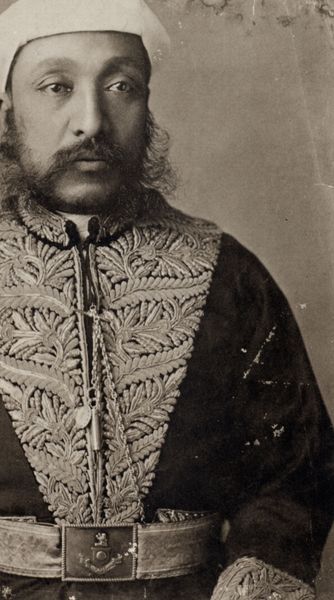
Titel: Hofbeamter
Künstler: Raja Lala Deen Dayal
Schlagwörter: blätter, kopf, mann, schatten, weiß, dreieck, ausschnitt, grau, hintergrund, hut, licht, mund, nase, schmuck, schwarz, stirn, blick, gürtel, haube, muster, ornament, anzug, bart, hemd, jacke, kappe, mütze, augen, gesicht, kragen, samt, ärmel, portrait, porträt, gewand, gold, haare, kordeln, reich, schnur, stickerei, kopfbedeckung, taille, kette, sepia, kaiser, könig, schnauz, kopftuch, brauen, pupillen, ornamente, verzierung, metall, kordel, foto, fotografie, photographie, schnalle, orient, asien, schwarz-weiss, portait, uniform, soldat, backenbart, koteletten, manschette, offizier, herrscher, brokat, barthaare, nasenloch, photo, lieder, portät, krieger, prinz, umbra, indien, turban, arabien, aufnahme, knick, verzierungen, aufschlag, beamter, araber, sultan, angeschnitten, türke, osmane, orientale, gürtelschnalle, indisch, atelieraufnahme, inder, asiat, phtographie, htu, korde, 19. jahrhundert, traditionelles gewand, ageschnitten, gürtelschließe, indien#, ärtmel